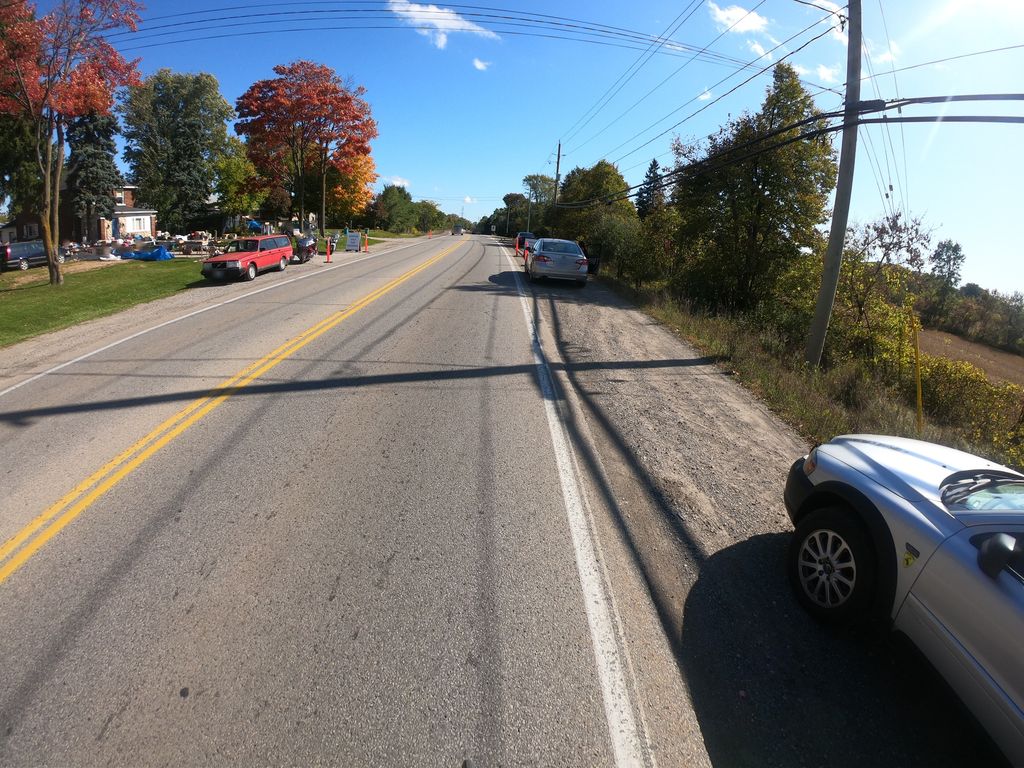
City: kitchener-waterloo